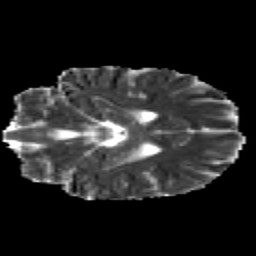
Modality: MD
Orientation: coronal
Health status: healthy
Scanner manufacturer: siemens
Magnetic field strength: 3 T
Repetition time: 12 s
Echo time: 0.092 s